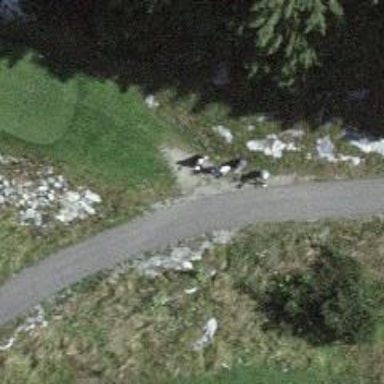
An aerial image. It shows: Golf hole.